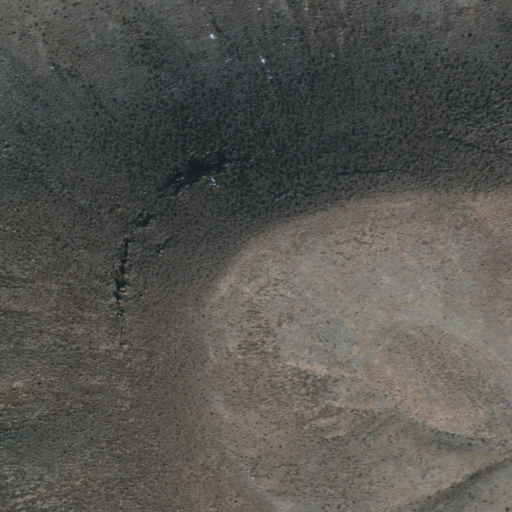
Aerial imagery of mountain in Arizona named Antelope Knoll containing shrub and evergreen forest